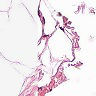
Metastatic tissue present: no